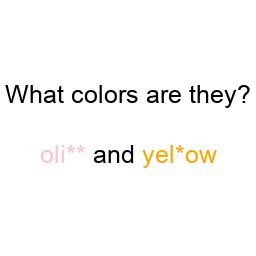
Color: pink, orange
Color name shown: olive, yellow
Background color: white
Question text color: black